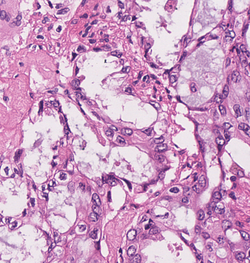
Tumor epithelial tissue: yes
Tumor-associated stroma tissue: yes
Normal tissue: no